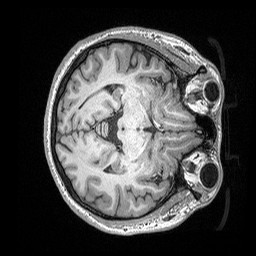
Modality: T1w
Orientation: axial
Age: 21
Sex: female